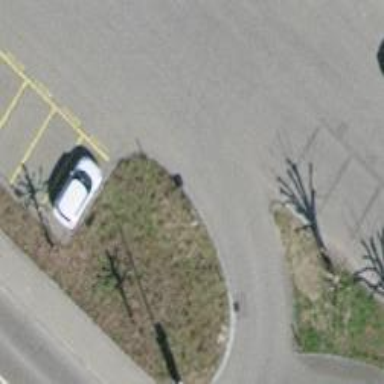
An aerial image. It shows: Parking aisle designated as service road.